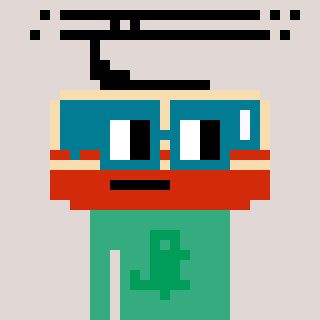
a pixel art character with square dark green glasses, a tram wagon-shaped head and a teal-colored body on a warm background